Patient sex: F
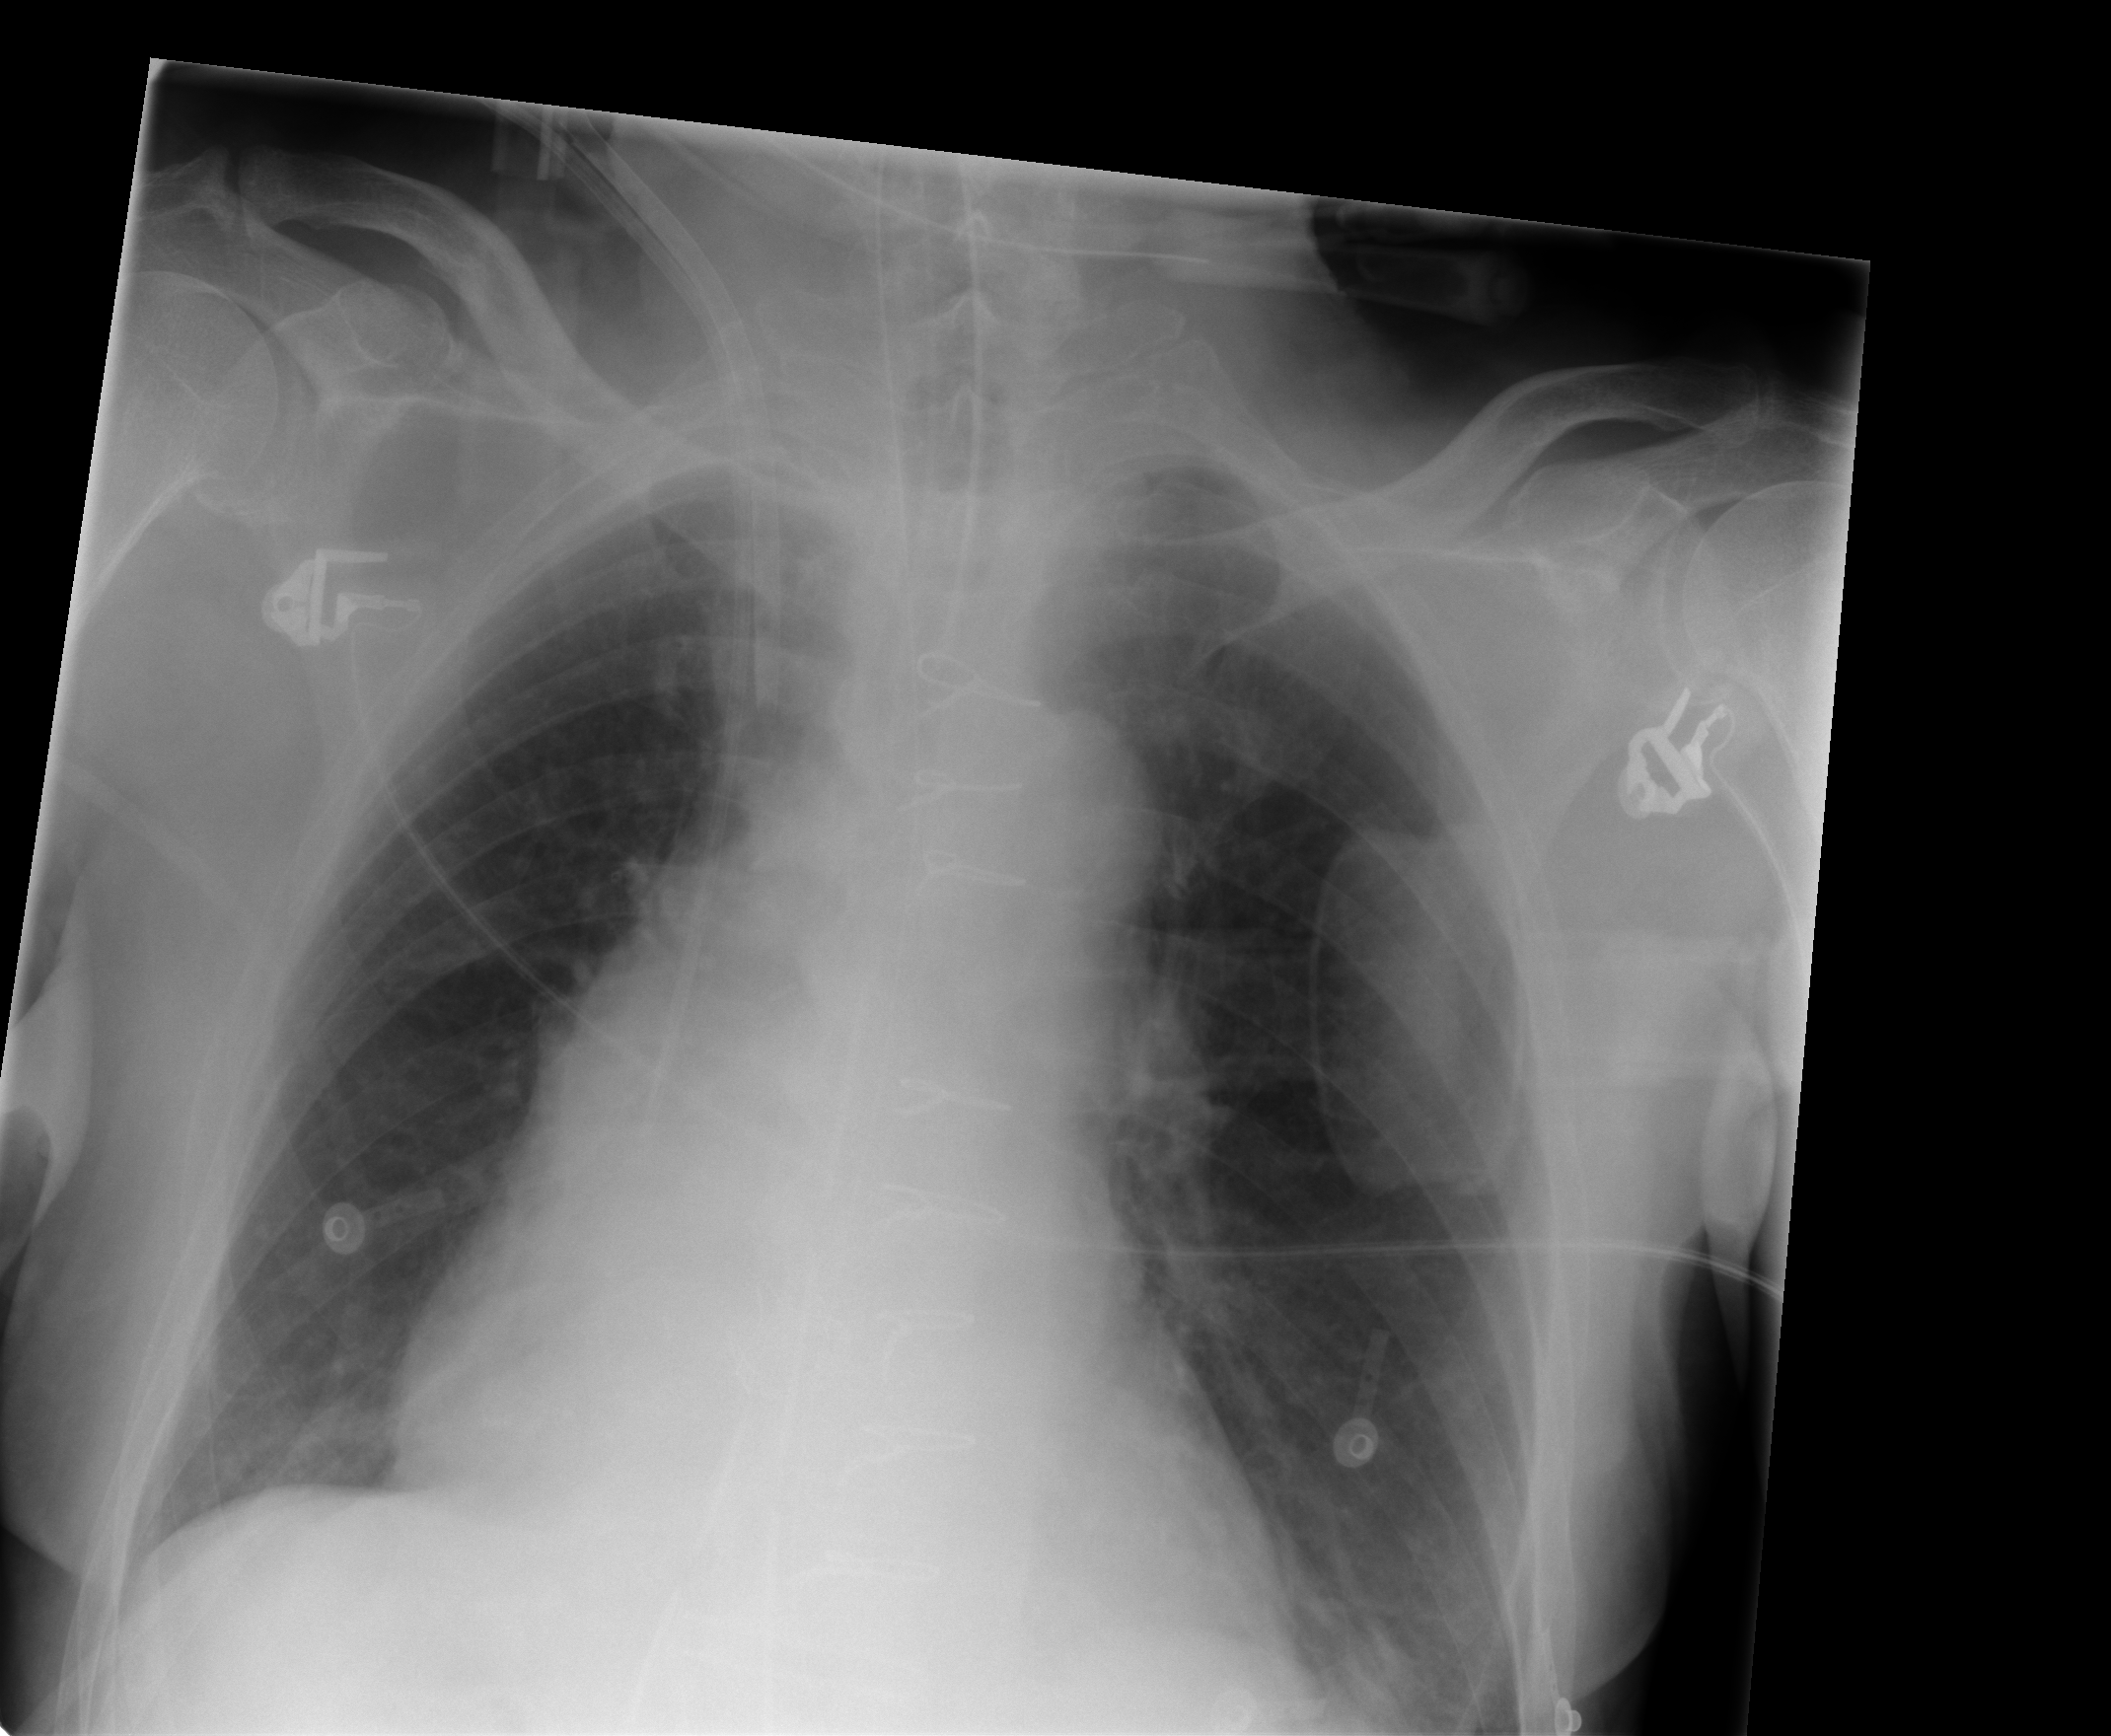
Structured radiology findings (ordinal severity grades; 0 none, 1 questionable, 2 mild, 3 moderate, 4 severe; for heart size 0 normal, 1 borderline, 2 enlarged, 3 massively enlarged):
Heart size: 2
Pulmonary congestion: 0
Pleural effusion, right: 0
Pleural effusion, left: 0
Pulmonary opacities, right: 0
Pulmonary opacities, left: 0
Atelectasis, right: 0
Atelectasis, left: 2